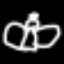
Label: angel